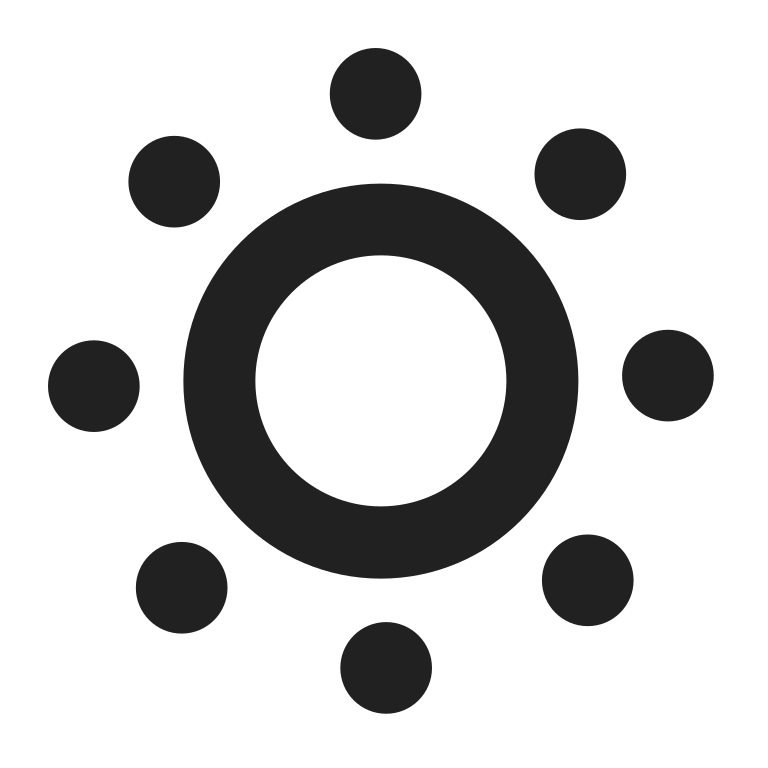
dim button high contrast